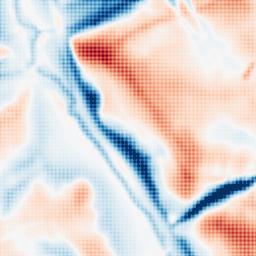
Category: multiscale
Decomposition family: dog_multiscale
Decomposition parameters: sigma_ratio: 2
n_scales: 3
base_sigma: 2
Upsampling method: sinc_hamming
Upsampling parameters: scale: 4
kernel_size: 4
Upsampling scale: 4